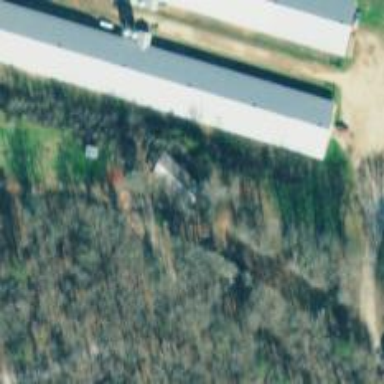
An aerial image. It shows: Poultry house.